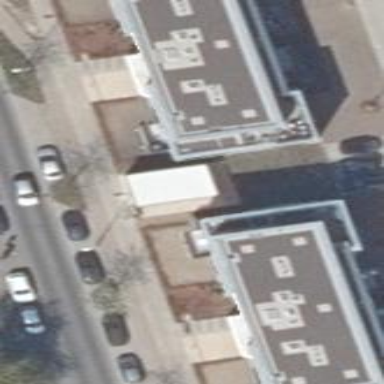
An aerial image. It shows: White apartment building with flat roof.